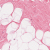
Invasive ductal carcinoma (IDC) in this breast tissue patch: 0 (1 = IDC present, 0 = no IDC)